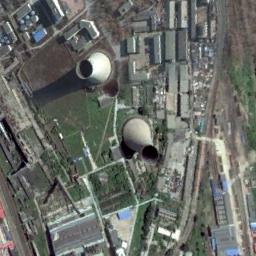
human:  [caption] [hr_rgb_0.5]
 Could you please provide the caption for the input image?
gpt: Plant and machinery in a thermal power station, With two cooling towers and a chimney .

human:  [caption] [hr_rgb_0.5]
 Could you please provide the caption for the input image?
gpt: There is a thermal power station and a house in the open space by the road .

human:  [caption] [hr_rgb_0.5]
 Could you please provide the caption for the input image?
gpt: The thermal power station is on the grass next to some buildings .

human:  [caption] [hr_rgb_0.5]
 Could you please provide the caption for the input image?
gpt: Many buildings of different shapes are next to the thermal power station .

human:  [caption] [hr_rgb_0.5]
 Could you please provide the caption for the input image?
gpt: There are many buildings and two chimneys on the thermal power station .